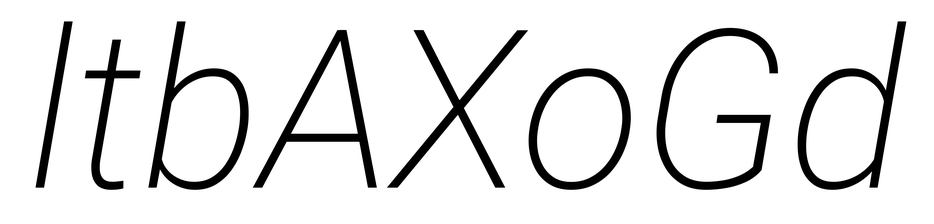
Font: Roboto-Italic_ExtraLight_Italic